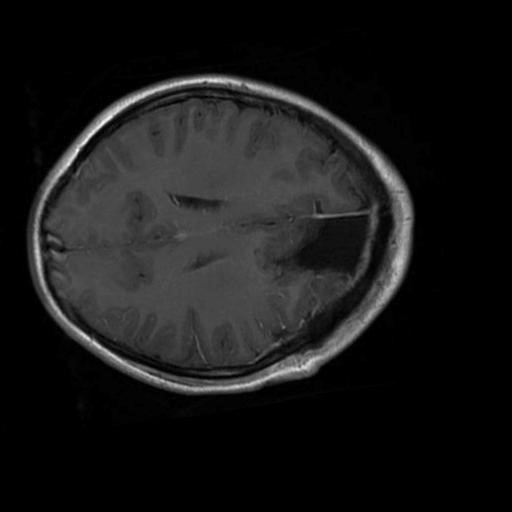
Label: brain_glioma